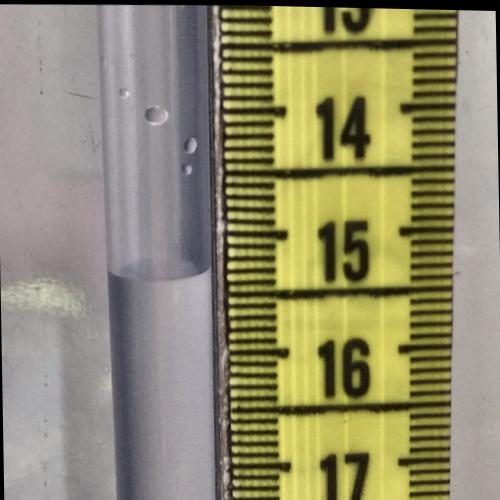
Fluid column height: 15.3 cm